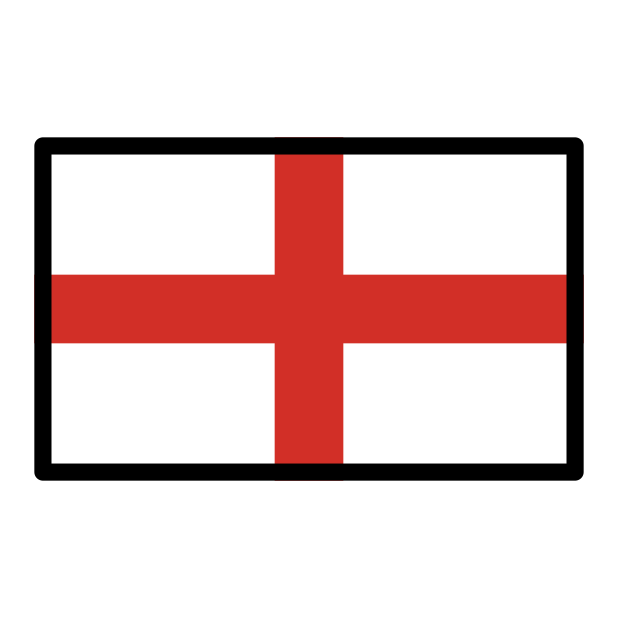
flag: England